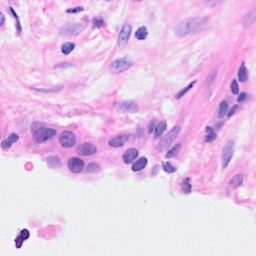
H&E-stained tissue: Breast